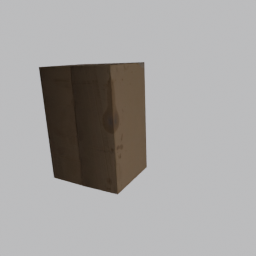
Label: tools